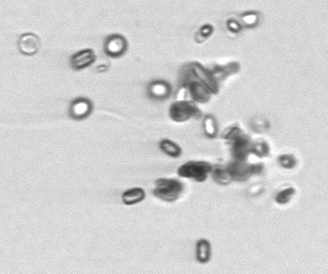
Label: Thalassiosira_sp_aff_mala